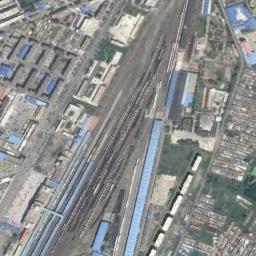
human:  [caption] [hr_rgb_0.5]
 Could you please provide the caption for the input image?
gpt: The railway is surrounded by trees .

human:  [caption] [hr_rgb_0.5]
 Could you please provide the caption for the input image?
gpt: There is a row of grey buildings on one side of the railway .

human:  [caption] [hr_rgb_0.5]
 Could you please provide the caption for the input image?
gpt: These railways go through a industrial area and some trains are on the railways .

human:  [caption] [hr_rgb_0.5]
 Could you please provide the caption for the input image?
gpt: The railway is next to the grass and houses .

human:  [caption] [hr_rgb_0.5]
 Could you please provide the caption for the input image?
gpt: There are some blue buildings beside the railway .